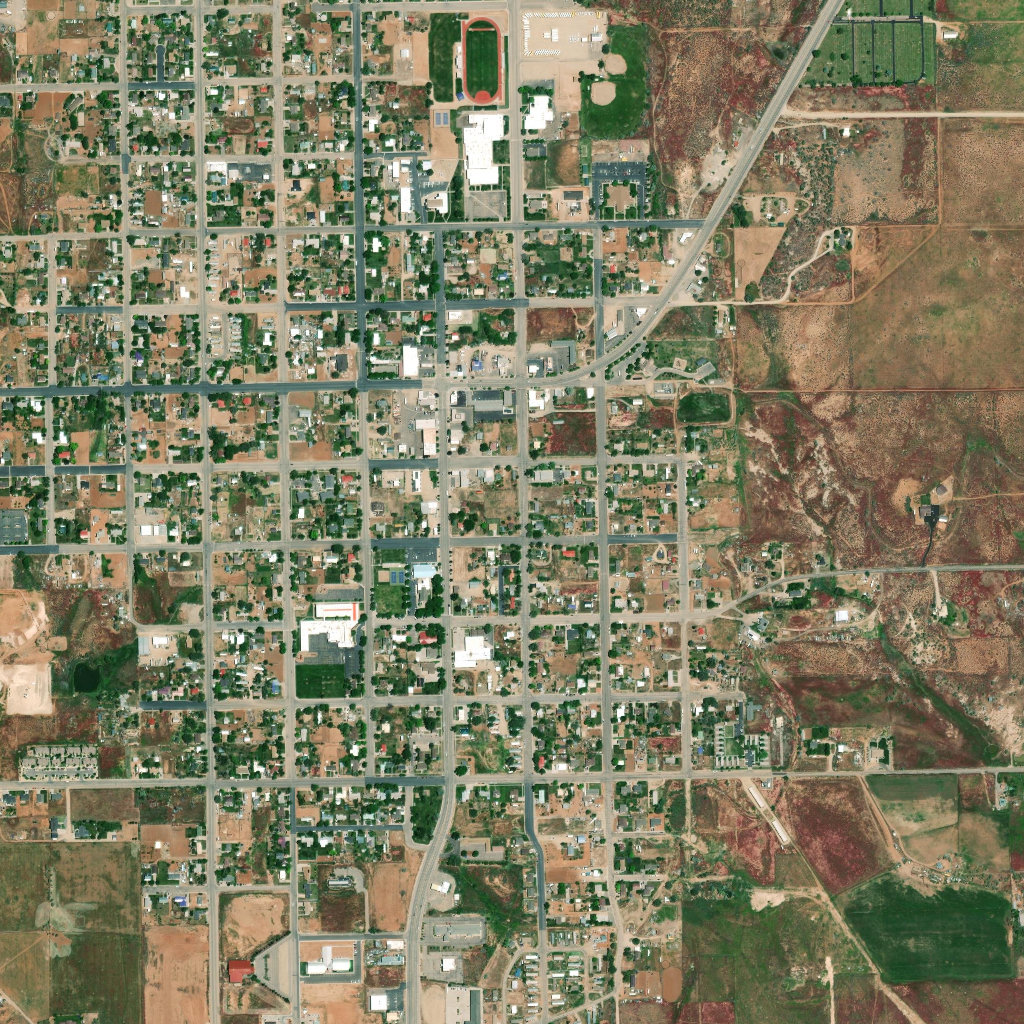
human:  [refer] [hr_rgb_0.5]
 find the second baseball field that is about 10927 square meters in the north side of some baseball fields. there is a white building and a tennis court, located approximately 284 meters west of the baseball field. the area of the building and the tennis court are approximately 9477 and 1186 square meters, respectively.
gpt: <box>[[57, 7, 63, 13, 0]]</box>